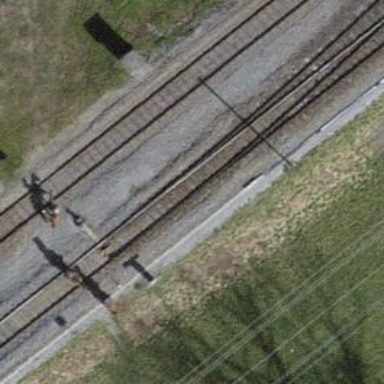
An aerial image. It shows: Railway switch.